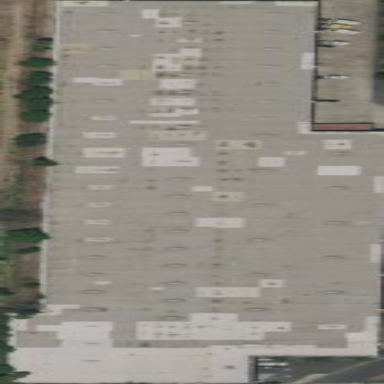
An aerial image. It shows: Warehouse building.